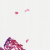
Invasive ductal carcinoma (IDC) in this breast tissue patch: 0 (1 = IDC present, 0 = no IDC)